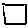
Label: square